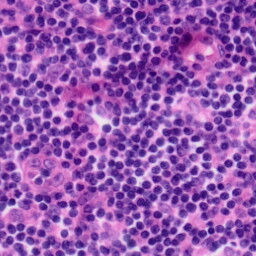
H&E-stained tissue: Tonsil